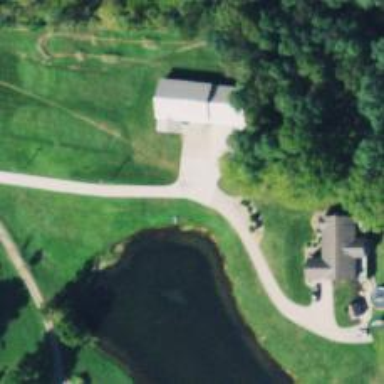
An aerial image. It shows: Driveway.